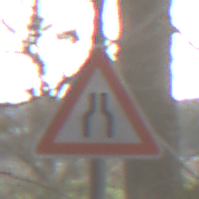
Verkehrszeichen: VerengteFahrbahn
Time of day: MorningAfternoon
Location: Outdoor (Nature)
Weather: PartlyCloudy
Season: NotSpecified
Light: Natural